問題: ∠Aが直角である三角形ABCがあります。ここで、点D、E、Fをそれぞれ三角形ABD、三角形CAE、三角形CBFが正三角形となるようにとります（それぞれの三角形の頂点は、反時計回りに並んでいるものとします）。直線CEと直線BDの交点をGとすると、CD＝6、BC＝15となりました。このとき、線分FGの長さはいくつですか。
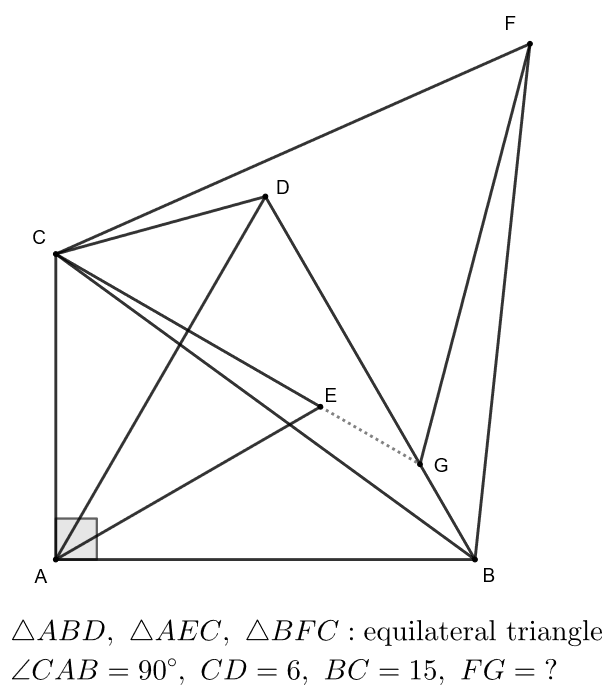
解答: 三角形ABC、EFC、DBFは全て合同であるから∠FEG＝∠FDG＝90°で、4点EGFDは共円。また三角形AEDとFDEは合同であるから∠EFD＝30°。これより線分GFの中点をHとすれば三角形DEHは正三角形であり、その一辺はCDに等しいから解答は12。
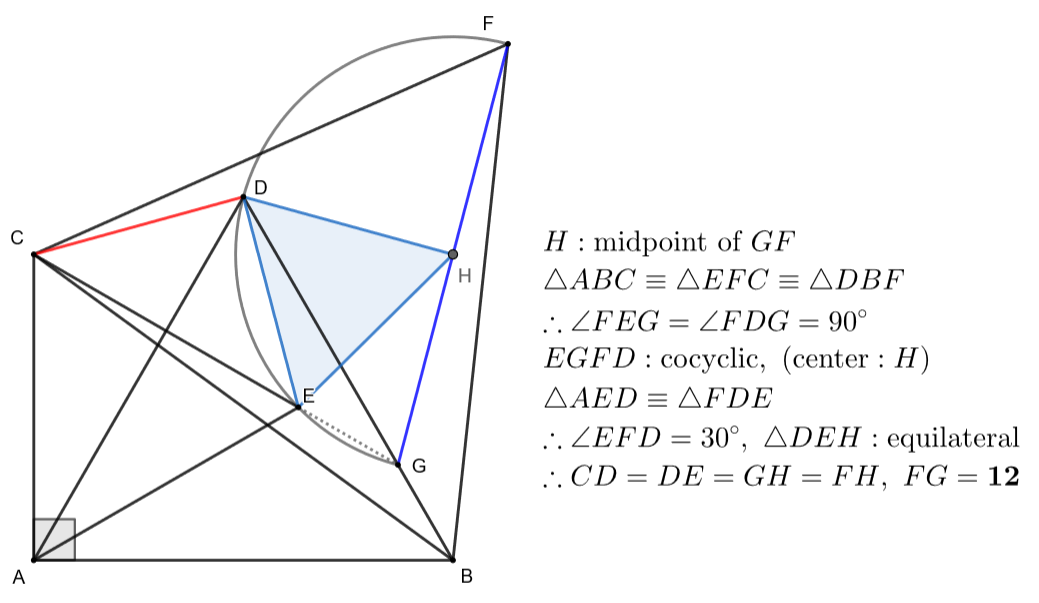
答え: 12
タグ: 正三角形、合同